Question: I installed <URL>, a GUI tool for . I had earlier installed MySql with XAMPP. Now when I am trying to connect , I see an error :

What could be the reason, I am getting this ? How do I connect to MySql and start using this GUI tool ?
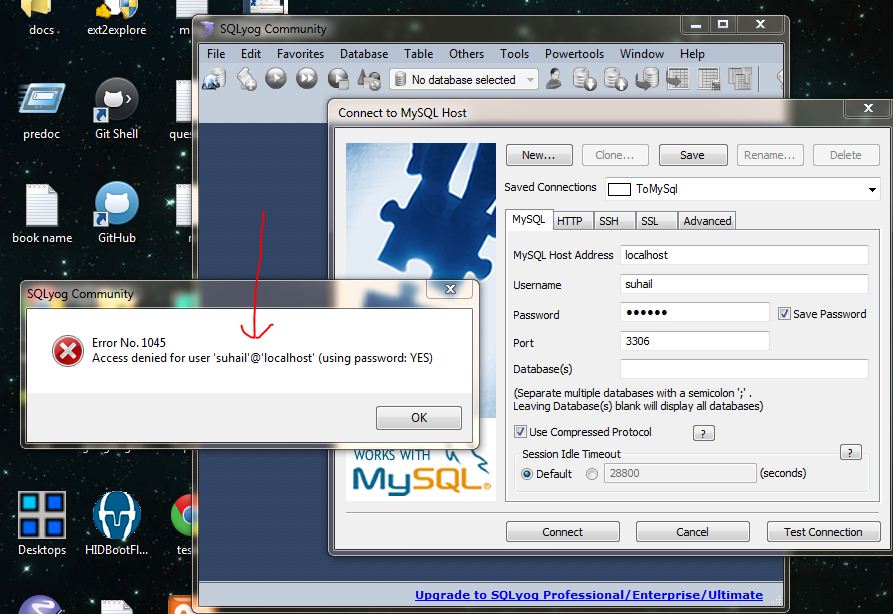
Answer: The message says 'access denied for suhail @localhost' . These could be the issues :
- 'suhail'- - '3306'
These are some of the troubleshoot techniques.
Also follow the comments on your question.